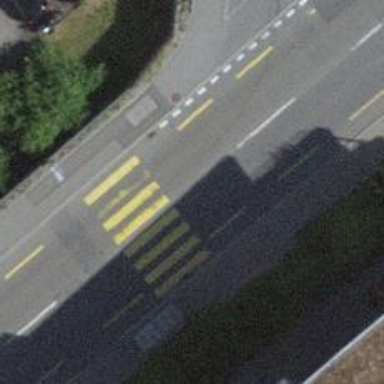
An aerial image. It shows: Pedestrian crossing with zebra markings on footway.